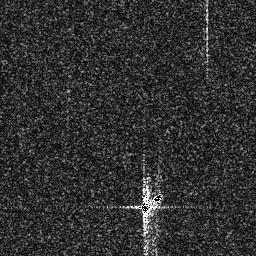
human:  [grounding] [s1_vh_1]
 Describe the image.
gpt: In the satellite image, there is  <ref>1 medium ship </ref> <box>[[53, 74, 64, 83, 0]]</box> located at bottom.